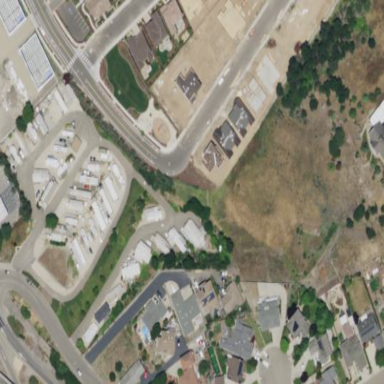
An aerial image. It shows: Residential area designated as mobile home park.